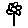
Label: flower